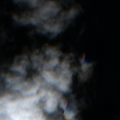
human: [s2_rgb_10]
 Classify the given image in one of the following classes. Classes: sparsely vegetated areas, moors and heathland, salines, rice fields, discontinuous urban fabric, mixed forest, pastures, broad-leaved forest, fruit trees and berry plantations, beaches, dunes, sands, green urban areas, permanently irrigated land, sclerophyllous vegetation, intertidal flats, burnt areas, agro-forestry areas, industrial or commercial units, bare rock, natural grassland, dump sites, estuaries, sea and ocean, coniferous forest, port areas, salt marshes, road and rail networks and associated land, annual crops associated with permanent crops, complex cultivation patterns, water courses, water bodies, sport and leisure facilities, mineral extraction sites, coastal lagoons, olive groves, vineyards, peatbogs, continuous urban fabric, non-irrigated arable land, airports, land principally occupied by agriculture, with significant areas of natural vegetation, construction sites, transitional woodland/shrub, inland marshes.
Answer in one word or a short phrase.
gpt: sea and ocean